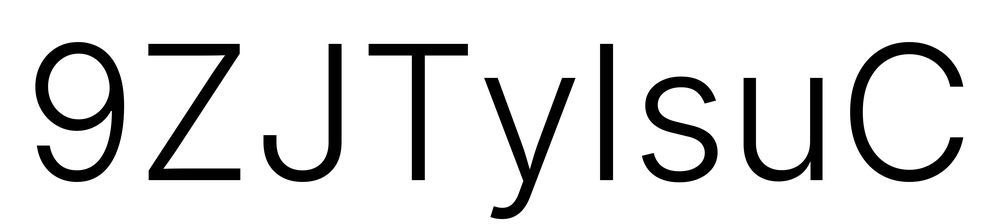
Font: Inter_Light